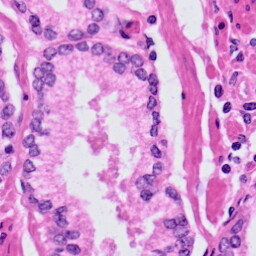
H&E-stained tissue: Prostate